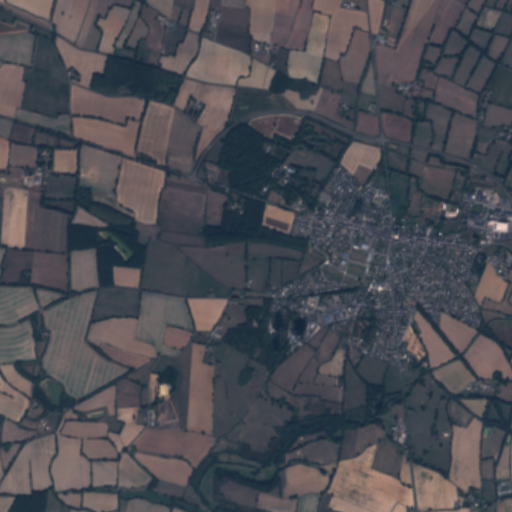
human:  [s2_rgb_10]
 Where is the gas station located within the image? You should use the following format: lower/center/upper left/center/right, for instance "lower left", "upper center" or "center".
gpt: The gas station is located in the center right of the image.
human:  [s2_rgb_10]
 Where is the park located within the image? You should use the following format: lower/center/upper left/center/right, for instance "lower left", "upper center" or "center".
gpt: The park is located in the center right of the image.
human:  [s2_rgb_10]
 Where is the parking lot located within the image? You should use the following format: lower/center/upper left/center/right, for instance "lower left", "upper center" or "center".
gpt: The parking lot is located in the center right of the image.
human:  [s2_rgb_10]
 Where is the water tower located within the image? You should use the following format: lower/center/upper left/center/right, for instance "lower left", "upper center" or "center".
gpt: The water tower is located in the center right of the image.
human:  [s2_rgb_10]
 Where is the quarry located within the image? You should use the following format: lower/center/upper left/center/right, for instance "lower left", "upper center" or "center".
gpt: There is no quarry in the image.